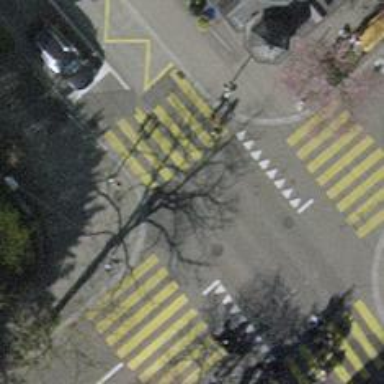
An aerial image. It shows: Road with traffic signals and zebra crossing with traffic signals.